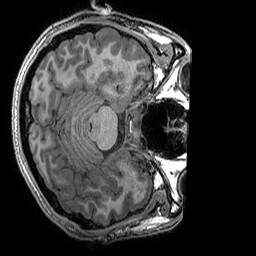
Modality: T1w
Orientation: axial
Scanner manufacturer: ge
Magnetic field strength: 3 T
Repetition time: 0.008156 s
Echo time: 0.00318 s